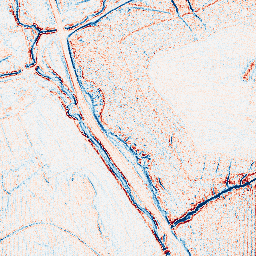
Category: edge_preserving
Decomposition family: anisotropic_diffusion
Decomposition parameters: iterations: 5
kappa: 30
gamma: 0.1
Upsampling method: fft_zeropad
Upsampling parameters: scale: 2
Upsampling scale: 2